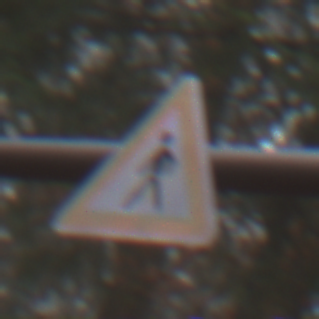
Verkehrszeichen: FussgaengerRechts
Umgebung: Outdoor, Nature
Tageszeit: Midday
Wetter: Overcast
Licht: Natural
Jahreszeit: Autumn
Kontrast: LowContrast